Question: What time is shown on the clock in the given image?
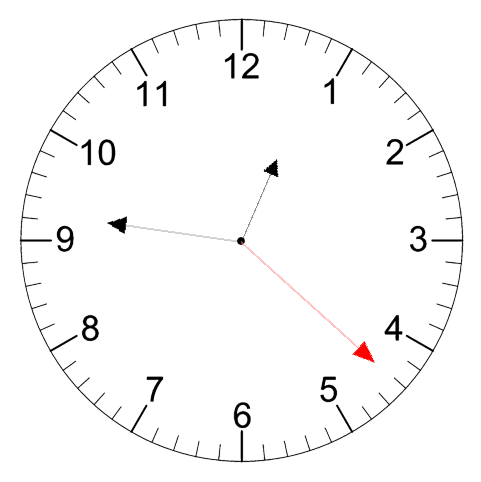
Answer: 12:46:22